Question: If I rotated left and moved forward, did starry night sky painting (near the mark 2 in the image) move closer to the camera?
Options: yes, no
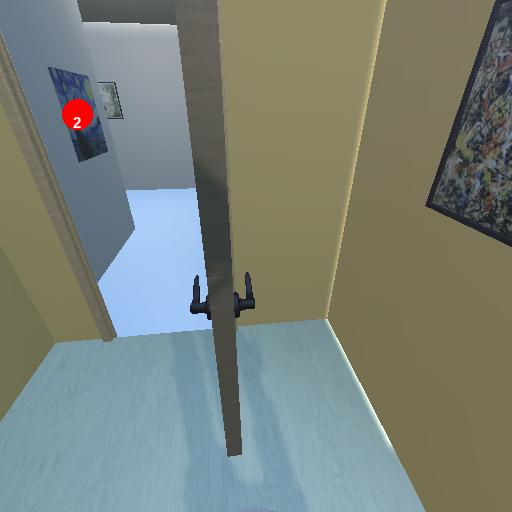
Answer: yes